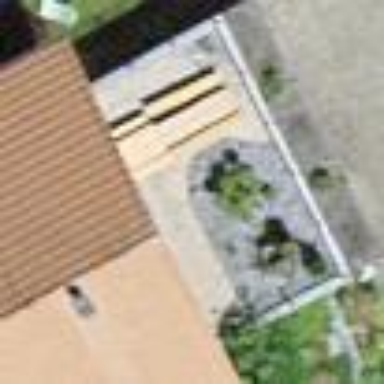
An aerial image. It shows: Garage building.